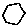
Label: hexagon